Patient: sex M, age 65
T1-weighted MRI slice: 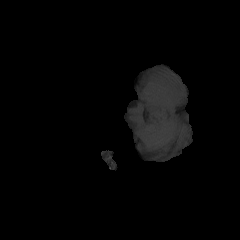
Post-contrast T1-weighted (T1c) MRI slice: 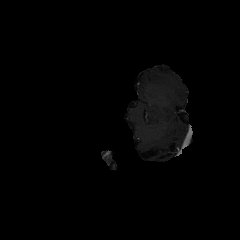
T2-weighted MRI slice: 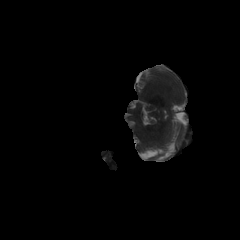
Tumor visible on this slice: no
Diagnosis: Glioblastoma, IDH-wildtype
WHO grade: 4